Aerial crown-view tile of a tropical tree (Barro Colorado Island, Panama), acquired 20241216:
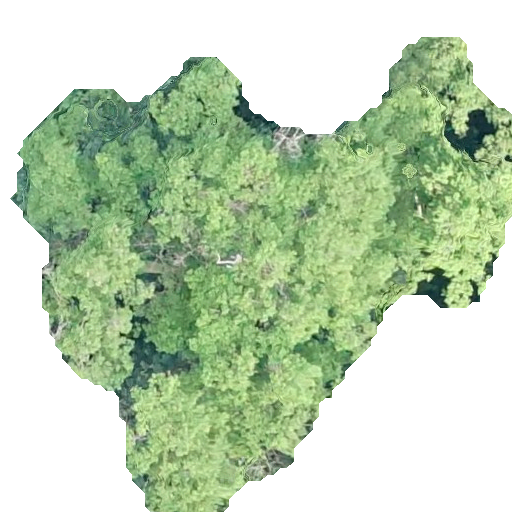
Species: Terminalia oblonga
GBIF accepted scientific name: Terminalia oblonga
Crown area: 214.849 m²